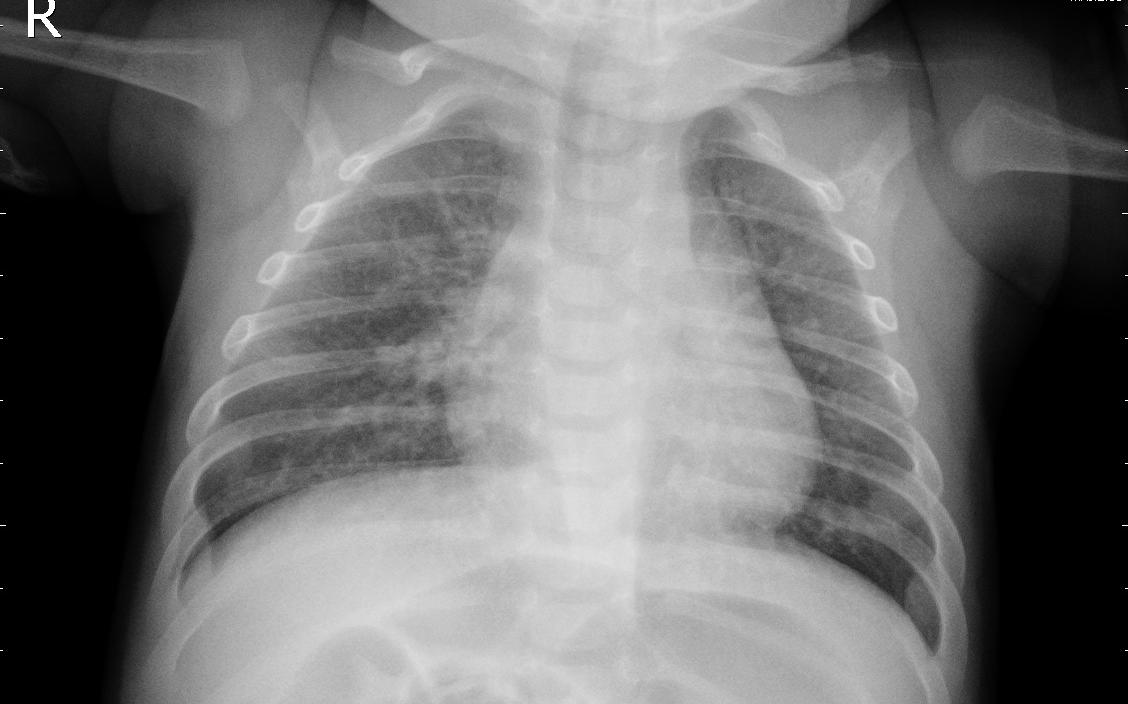
Diagnosis: PNEUMONIA